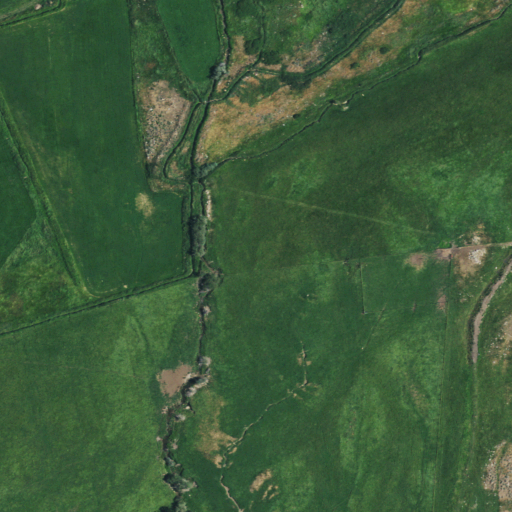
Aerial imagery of valley in California named Fredericksburg Canyon containing only herbaceous wetlands